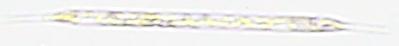
Label: Rhizosolenia